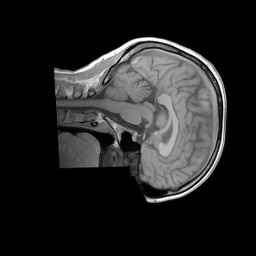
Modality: T1w
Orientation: sagittal
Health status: ill
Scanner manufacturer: siemens
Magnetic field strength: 3 T
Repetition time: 0.44 s
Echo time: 0.00266 s